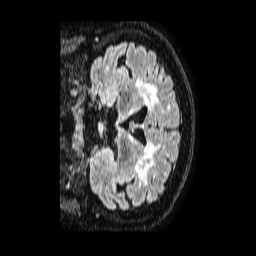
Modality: FLAIR
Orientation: coronal
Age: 55
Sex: female
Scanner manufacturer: philips
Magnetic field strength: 1.5 T
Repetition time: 4.8 s
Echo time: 0.3 s